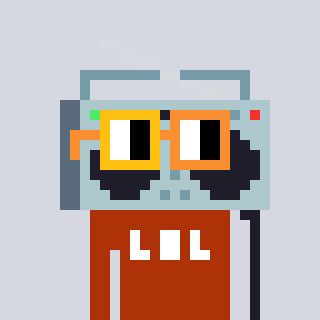
a pixel art character with square yellow and orange glasses, a boombox-shaped head and a hotbrown-colored body on a cool background